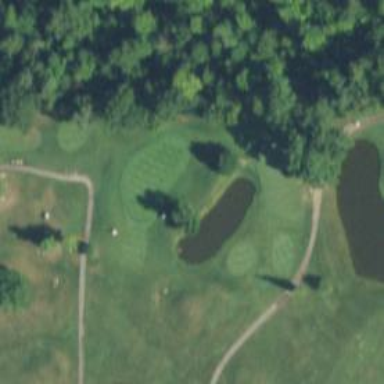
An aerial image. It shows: Golf hole.